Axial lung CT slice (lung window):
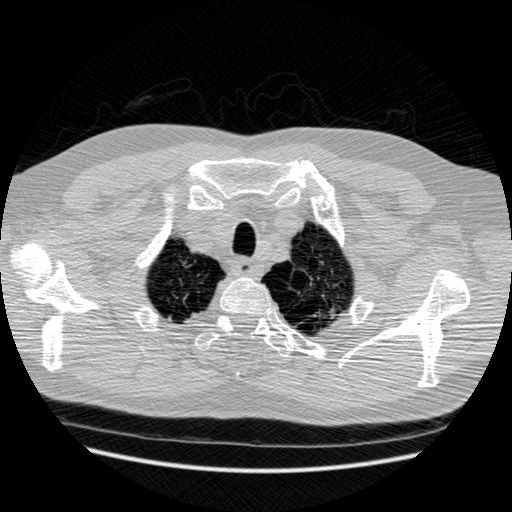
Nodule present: no